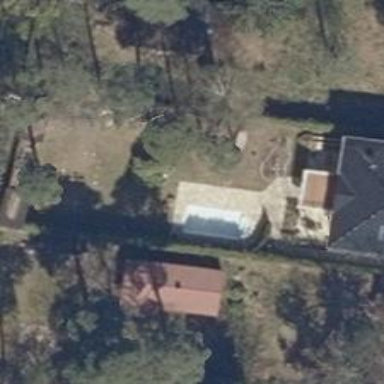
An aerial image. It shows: Swimming pool located in leisure land.